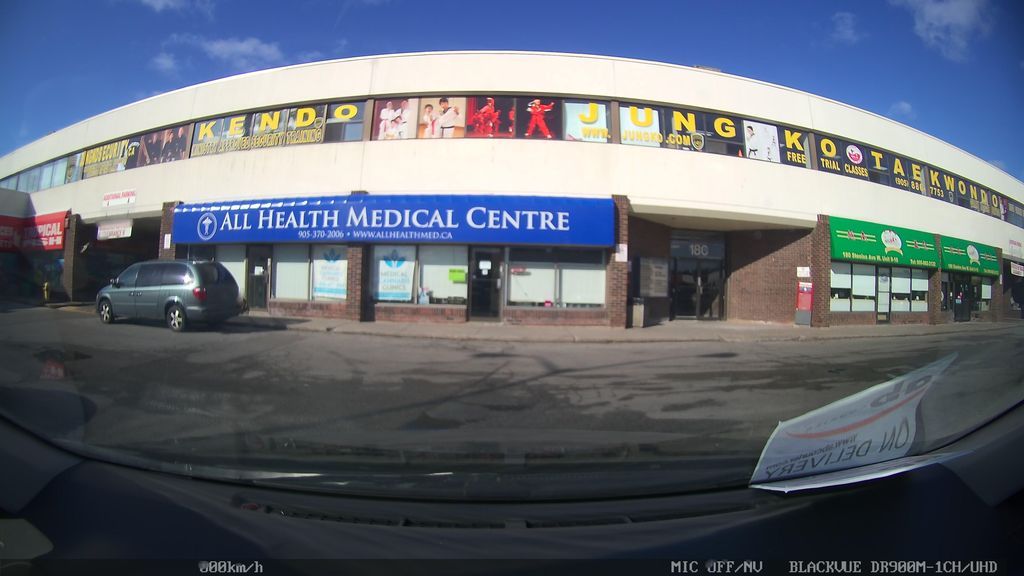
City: toronto